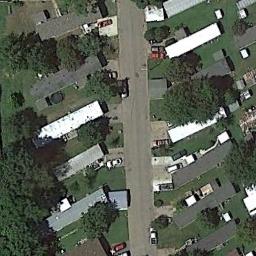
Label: mobile_home_park